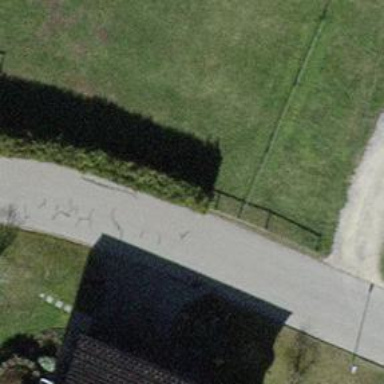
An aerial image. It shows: Wooden fence.